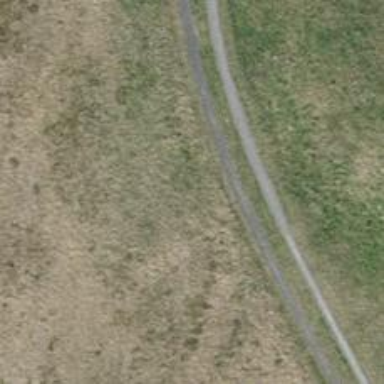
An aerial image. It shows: Track road with grade3 tracktype.